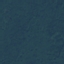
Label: Forest